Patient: sex F, age 48
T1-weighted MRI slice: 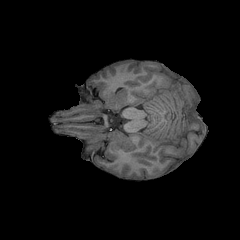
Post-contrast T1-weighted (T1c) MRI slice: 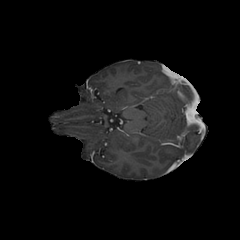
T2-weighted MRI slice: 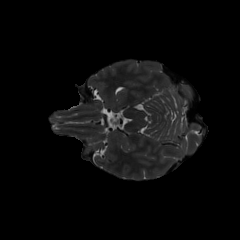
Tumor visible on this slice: no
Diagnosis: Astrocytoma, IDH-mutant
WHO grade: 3